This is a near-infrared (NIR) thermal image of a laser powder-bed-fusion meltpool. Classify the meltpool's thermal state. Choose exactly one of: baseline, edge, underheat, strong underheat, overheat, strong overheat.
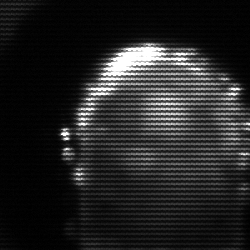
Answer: baseline